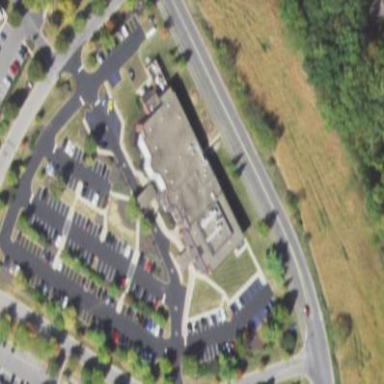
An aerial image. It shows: Commercial building.